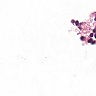
Metastatic tissue present: no